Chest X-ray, AP view. Patient: 64 years old, sex M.
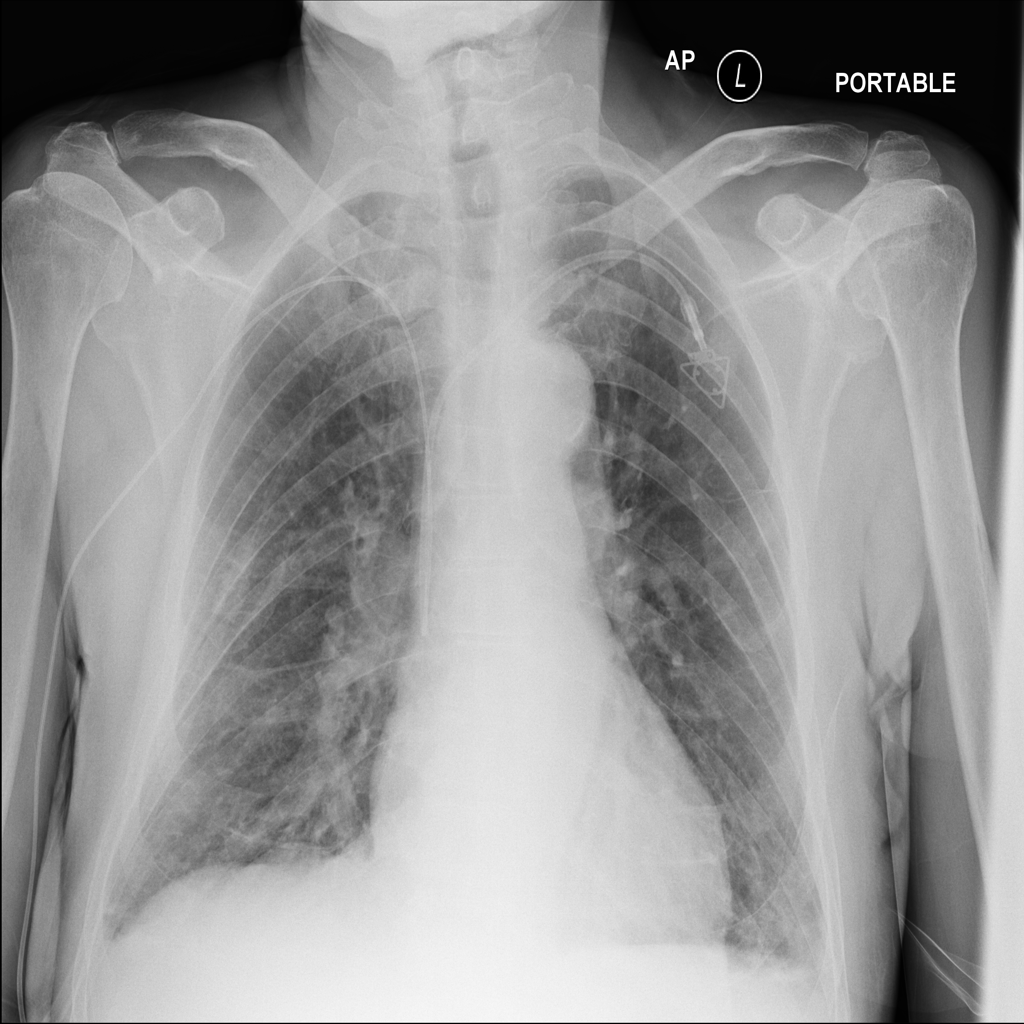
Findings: Edema, Effusion, Pneumonia